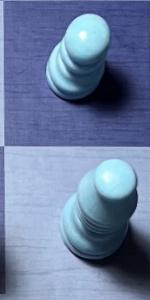
Label: Bishop_White